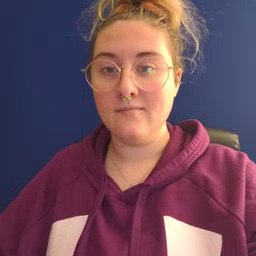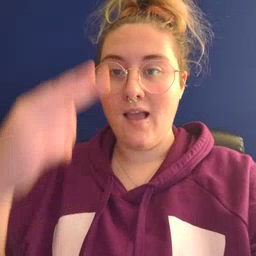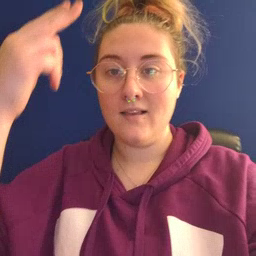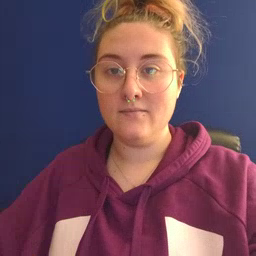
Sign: high